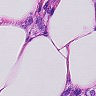
Metastatic tissue present: yes